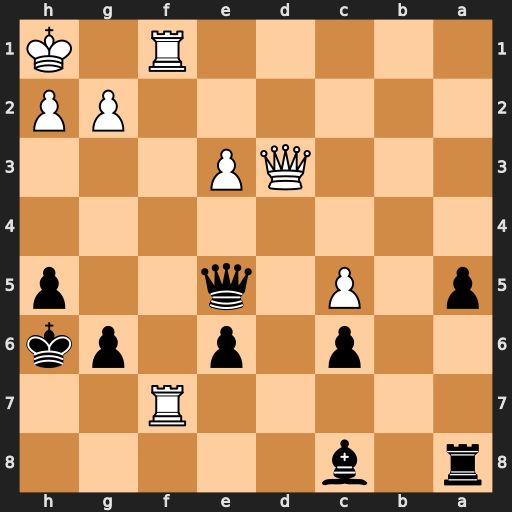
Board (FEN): r1b5/5R2/2p1p1pk/p1P1q2p/8/3QP3/6PP/5R1K
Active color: b
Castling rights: -
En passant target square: -
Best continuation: Ba6 Qa3 Bxf1